Question: I'm using myRio device's accelerometer. I get 3 acceleration values from the accelerometer x,y and z. How do I map the values of XYZ to a certain frequency? For example if x=1, y=0 and z=0 will equals to 500hz.

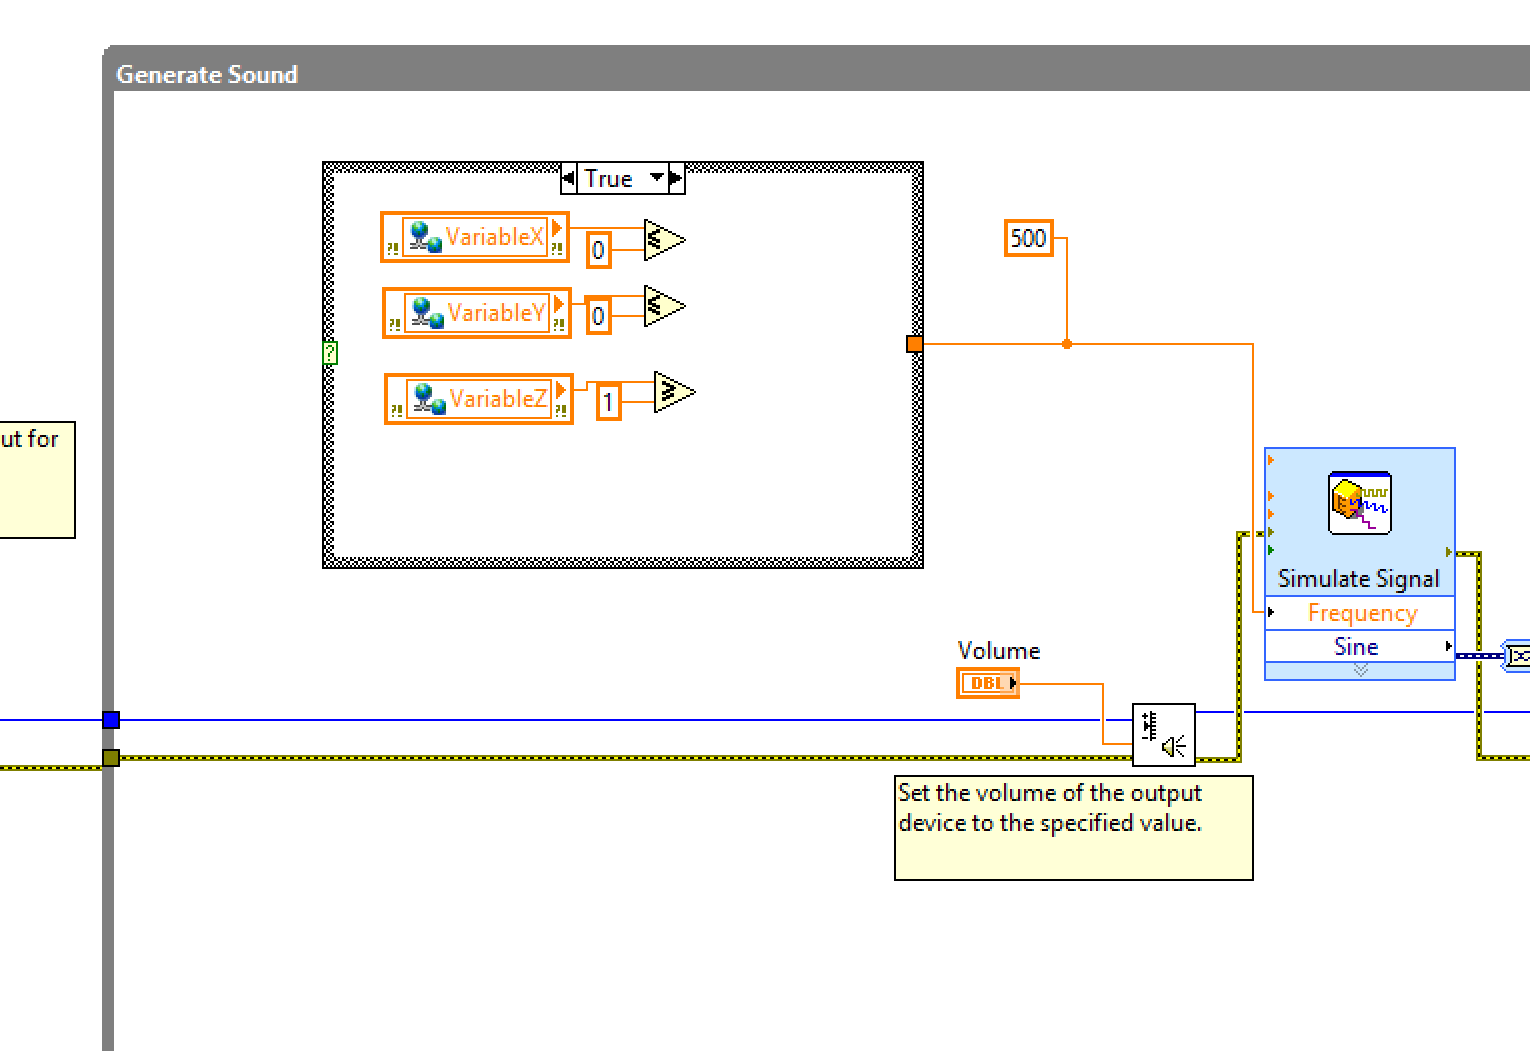
Answer: In the case provided in screen shot you can move Variables X,Y and Z outside the 'case loop'. Then check if'x=1, y=0 and z=0' use 'AND' logic operation to check if all X,Y and Z meets your requirements and plug the output from the AND comparison to case selector. Then in true case you can put value of 500 (inside case structure) and in false case use default values if unwired (right click on tunnel).
Other approach (especially when you would like to have different Hz values not only 500 Hz in this particular case) is to change case structure from boolean states (true/false) to several numbers. If X = 1 then input value will be 500 Hz. If X = 2 then input value will be 600 Hz and so on.